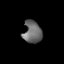
Tissue: lung
Cell type: Epithelial cells
Senescence score: 0.6228
Nuclear area (px): 402
Mean DAPI intensity: 106.032